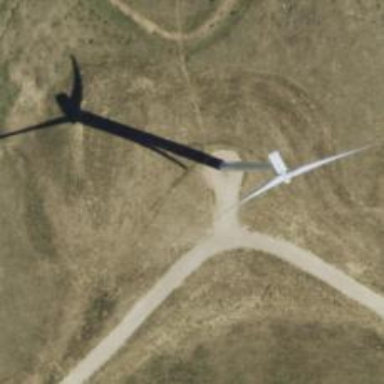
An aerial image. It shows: Wind generator with horizontal axis. The generator is wind turbine.